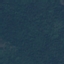
Land use / land cover class: Forest